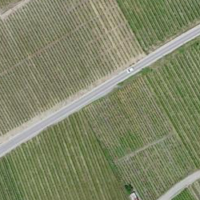
EUNIS habitat code: 40
Species observed at this site:
Lasiommata megera
Pontia edusa
Cyaniris semiargus
Polyommatus icarus
Carcharodus alceae